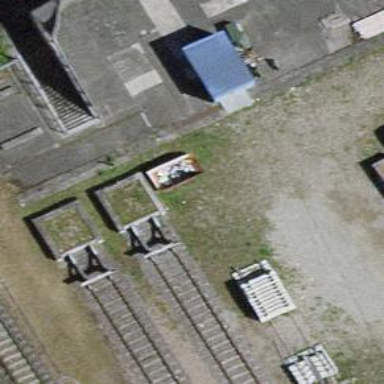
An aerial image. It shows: Railway buffer stop.